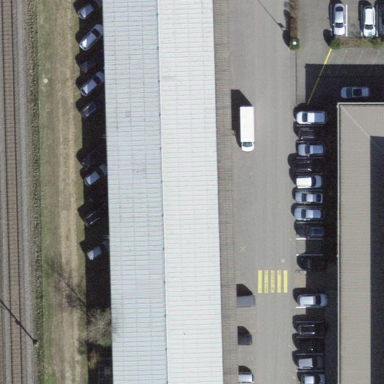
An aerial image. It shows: Industrial building.